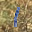
Label: 1